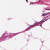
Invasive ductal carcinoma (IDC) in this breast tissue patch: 0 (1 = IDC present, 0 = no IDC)